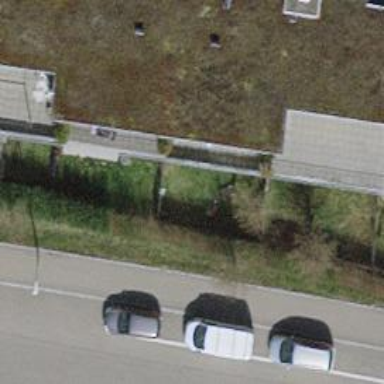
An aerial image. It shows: Hedge acting as barrier.